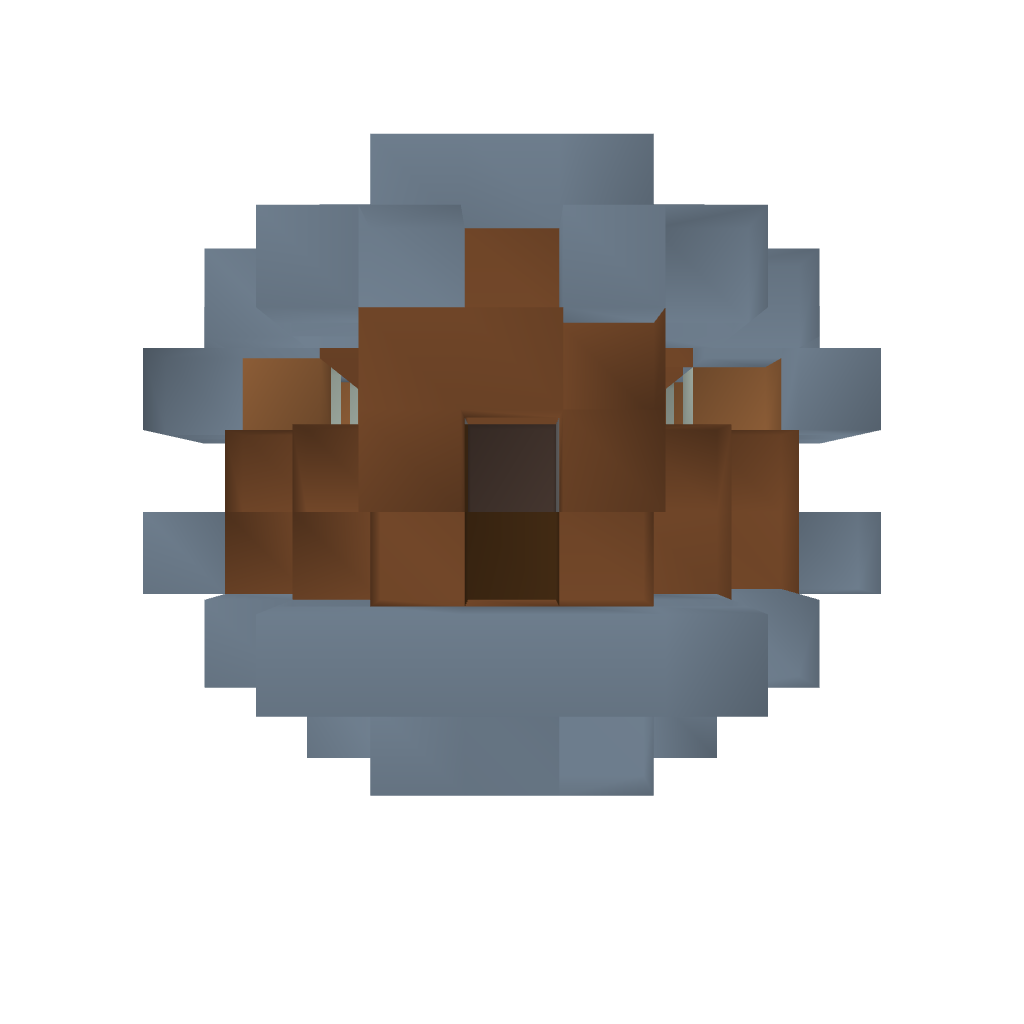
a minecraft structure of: Airship Frigate Class S Type A